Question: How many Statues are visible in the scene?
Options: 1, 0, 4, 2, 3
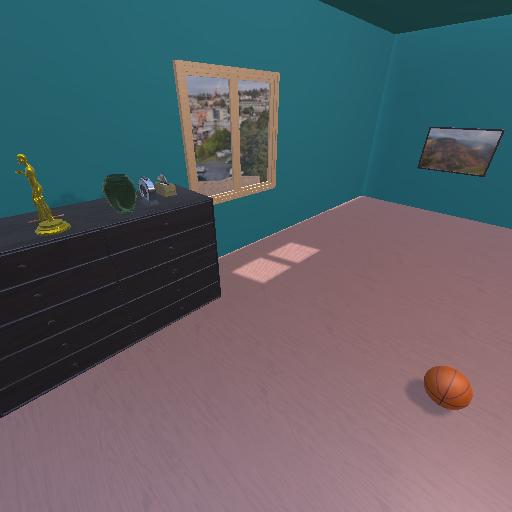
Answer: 1